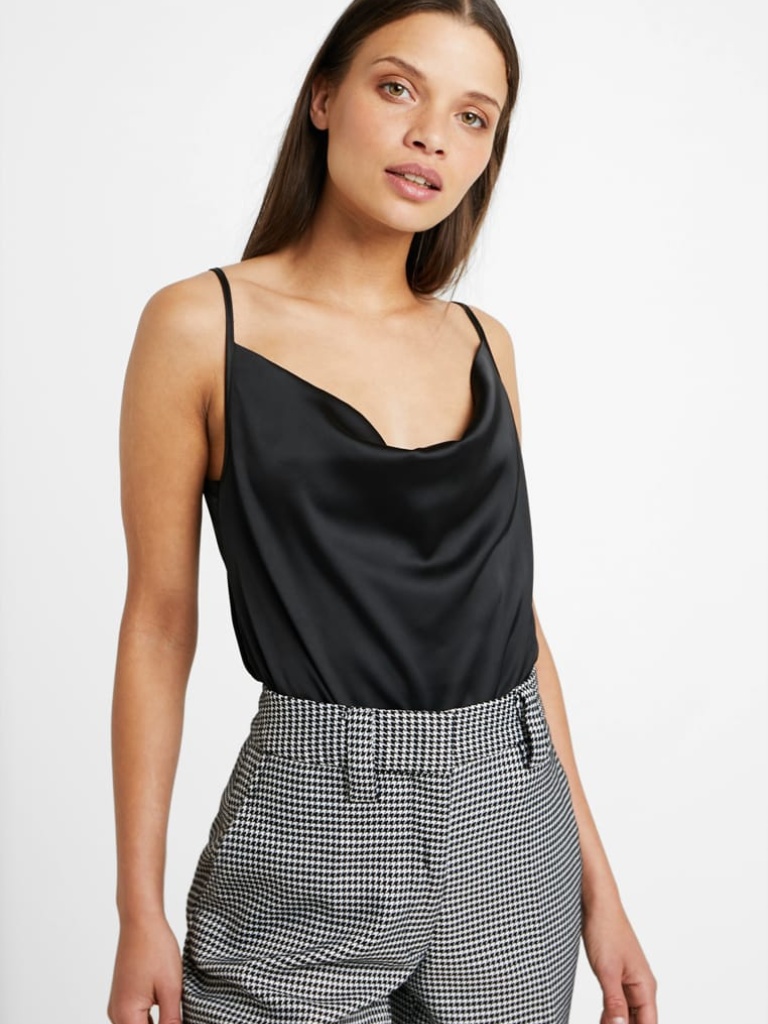
satin loose sleeveless hip length Fully Tucked in scoop bodysuit